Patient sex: M
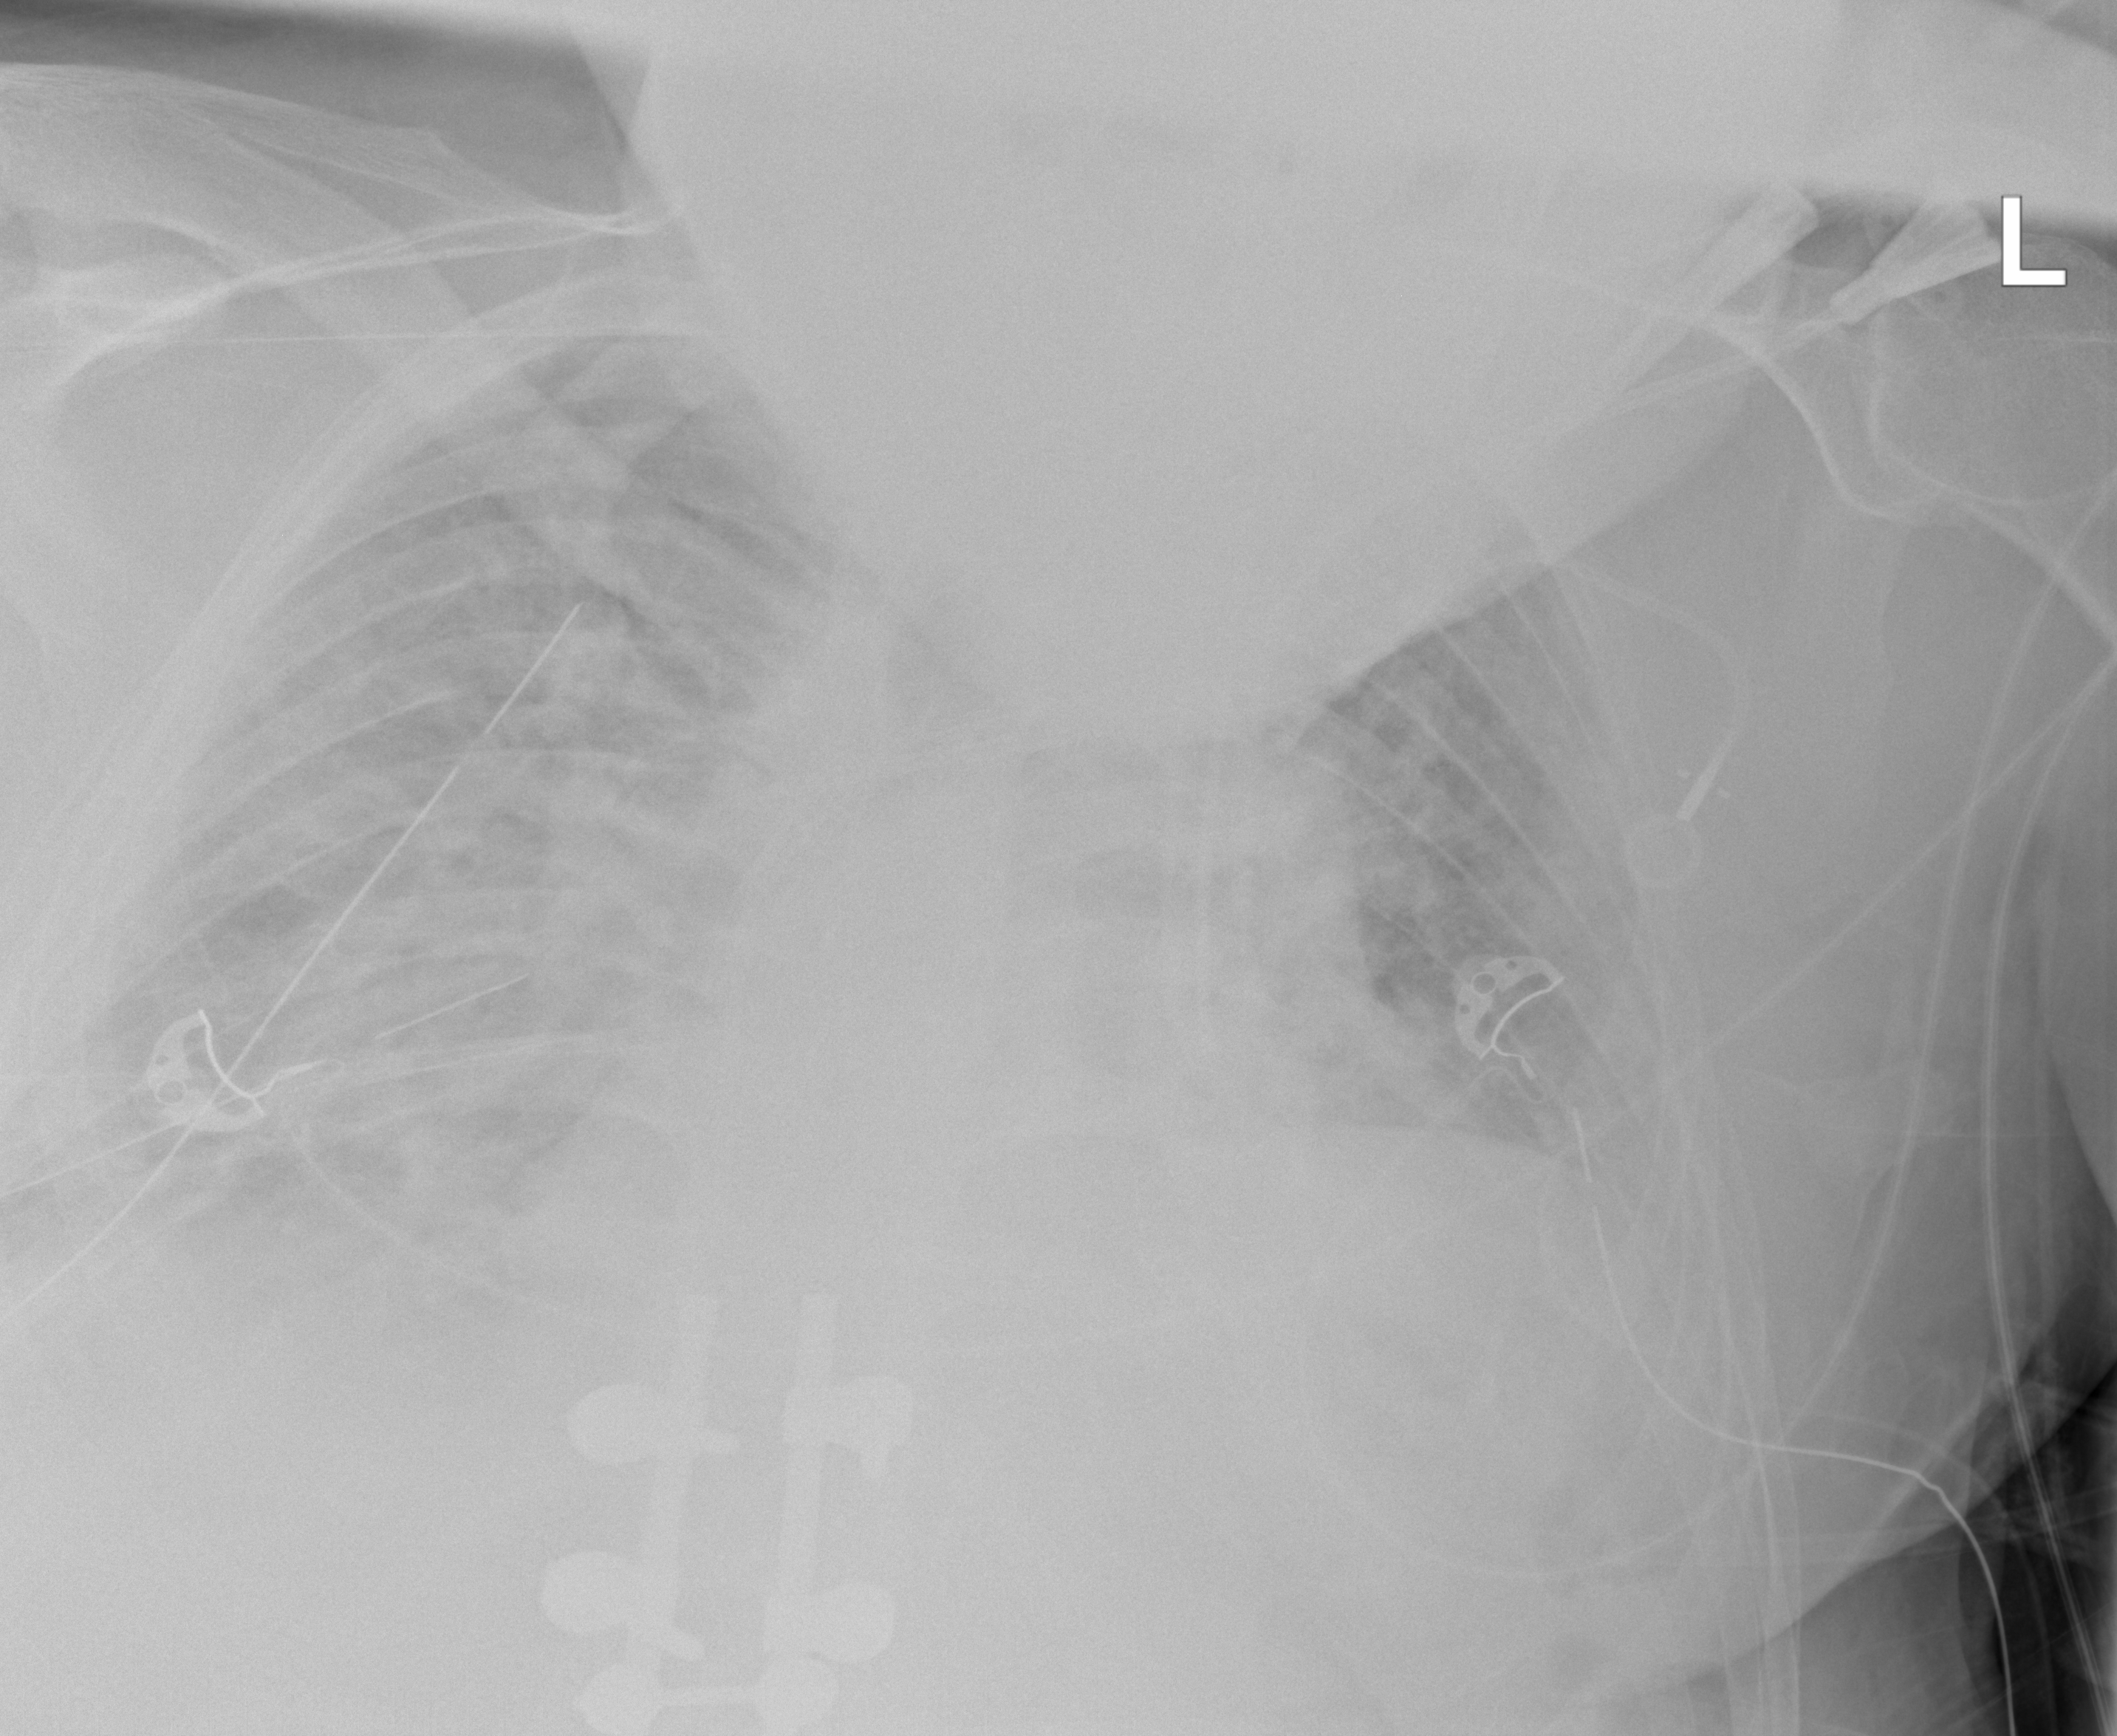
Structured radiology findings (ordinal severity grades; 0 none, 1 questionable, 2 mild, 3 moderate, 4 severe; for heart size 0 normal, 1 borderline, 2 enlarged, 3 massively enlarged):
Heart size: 1
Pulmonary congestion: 0
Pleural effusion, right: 2
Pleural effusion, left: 2
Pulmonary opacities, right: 3
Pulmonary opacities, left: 3
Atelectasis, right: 3
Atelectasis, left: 3